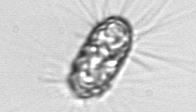
Label: Corethron_hystrix